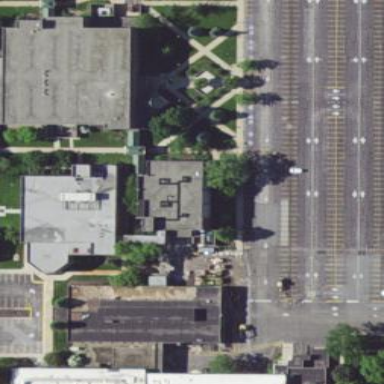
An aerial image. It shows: University building.